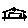
Label: house